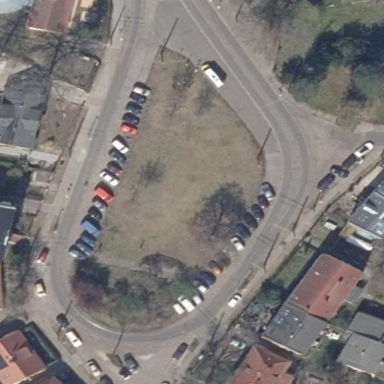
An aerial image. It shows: Parking lane for vehicles.